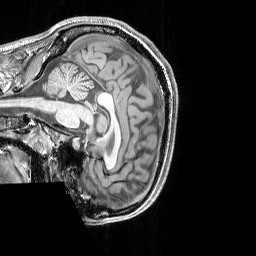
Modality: T1w
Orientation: sagittal
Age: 20
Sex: male
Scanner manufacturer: siemens
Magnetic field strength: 3 T
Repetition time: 1.9 s
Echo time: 0.00444 s